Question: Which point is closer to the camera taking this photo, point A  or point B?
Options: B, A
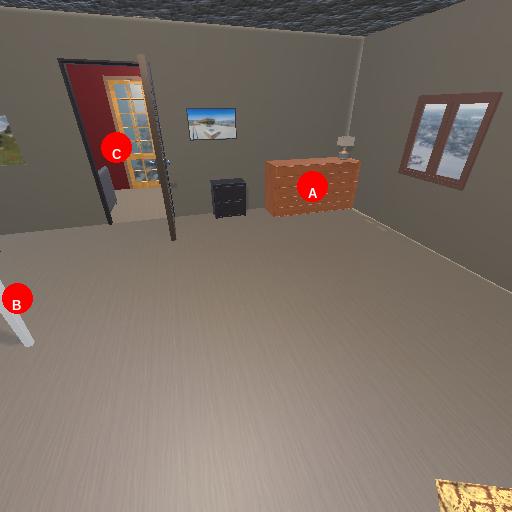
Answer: B